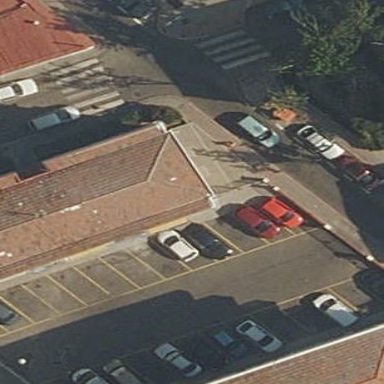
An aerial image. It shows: Parking area with surface.